Question: I am hiding the second button below, but I want the top button to drop down. Is there a way to do that where it has a relative layout.

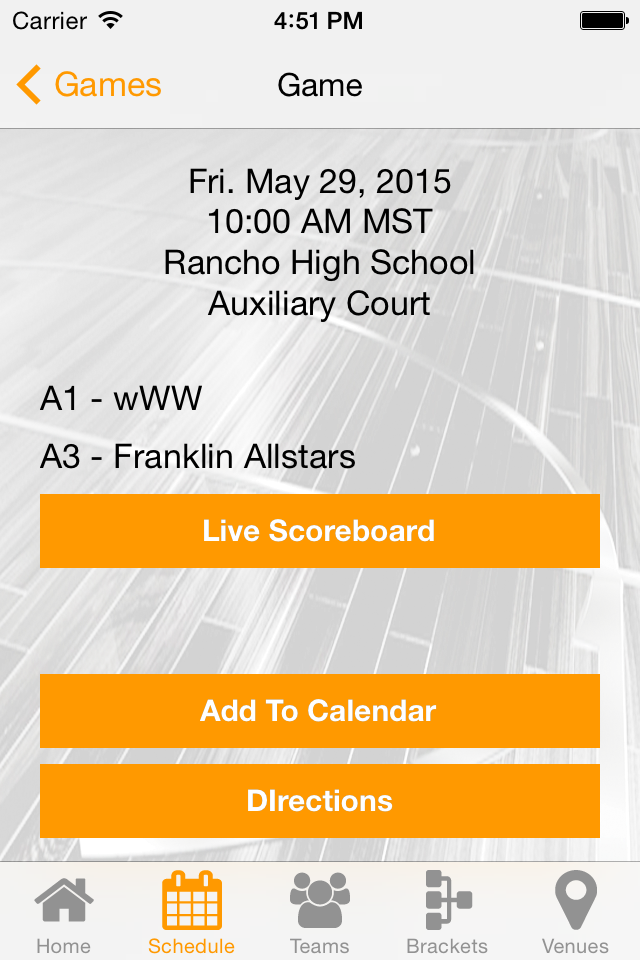
Answer: Yes you can do this. One of my project I had to do this. If you are using autolayout then you can not manually change your buttons frames. You can either have to disable autolayout, or modify the constraints programmatically. I followed the first one.
In your case, if you want the first button to take the position of the second one (which you are hiding) then take the frame of the second button and assign it to the first button.
Hope this helps. :)